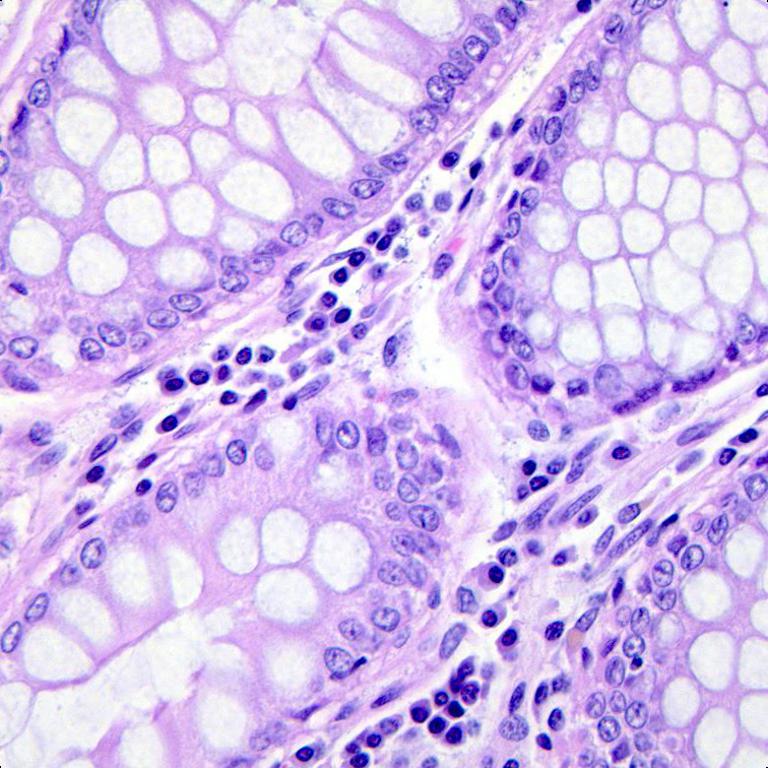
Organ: colon
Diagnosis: benign